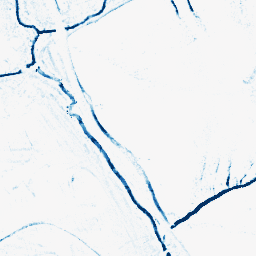
Category: morphological
Decomposition family: morphological_square
Decomposition parameters: operation: closing
size: 5
Upsampling method: edge_directed
Upsampling parameters: scale: 4
Upsampling scale: 4